Field crop: maize
Growth stage: 2
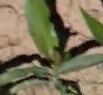
Species: maize